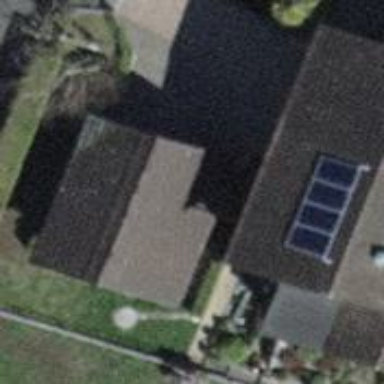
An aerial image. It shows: Garage.